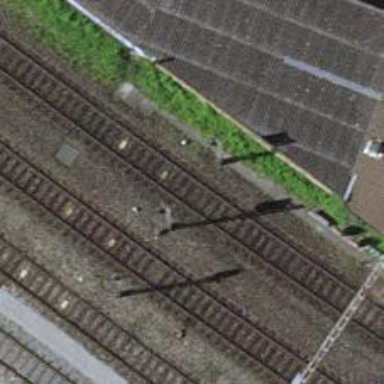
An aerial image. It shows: Railway signal.